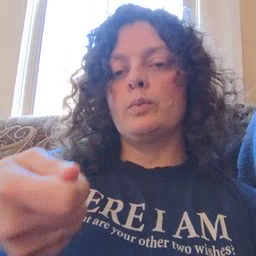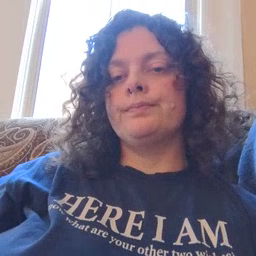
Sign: vacuum